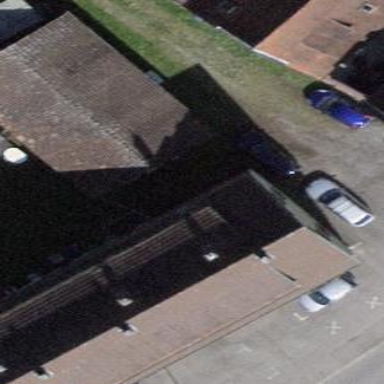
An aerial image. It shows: Group of garages.